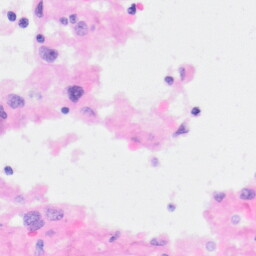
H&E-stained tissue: Kidney